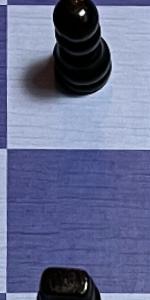
Label: Empty